Question: I need to do the following : I have a standard JPEG image as input.What I need to do is to convert it to PNG 32bit(alpha transparency) and set a transparent border of some amount of pixels.
I tried to use ImageMagic these commands:
'''
convert xxx.jpg xxx.png
convert xxx.png -channel RGBA -separate -resize 500x500 -combine xxx.png
convert xxx.png -alpha set -channel RGBA -separate -background "RGBA(0,0,0,0)" -gravity center -extent 550x550 -composite xxx1.png
'''
And that's the result after I am using this image in OpenGL program which premultiplies it on the output as there is a need for alpha blending.

The black edge is where the part of original JPEG image ends(there is also 10 pixels transparent border around the visible edge) and it means that the image resulting from the ImageMagic is probably premultiplied which is not what I want.I need it to be unremultiplied just like Photoshop exports PNG images in unpremultiplied state.This way I can get rid from the black border artifacts.
The bleeding happens if I use linear interpolation like GL_LINEAR or GL_LINEAR_MIPMAP_LINEAR.It is also stated in many sources that this bleeding is the result of linear interpolation of neighbor pixels.
Strangely.If I do such a setup in Photoshop,that's,dropping JPG into transparent canvas and then saving it to PNG24 with transparency channel then the bleeding is gone.Also,if I drop the resulting PNG from the above mentioned ImageMagic process and re-save it with Photoshop then it gets fixed as well.I can't use Photoshop as I need a command line tool like ImageMagic to create those images.I could also use something customized via C++ code,but I currently have no idea how to get rid of that black edge.
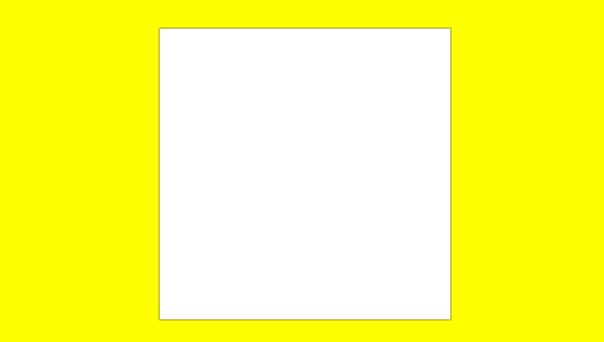
Answer: You can try to use <URL>.
A couple of notes about OpenGL. The bleeding of the edges can be only up to 1 pixel wide and is caused by repetitive texture application. You can remove it even if using 'GL_LINEAR' or 'GL_LINEAR_MIPMAP_LINEAR' mode by setting clamp mode to 'GL_CLAMP_TO_EDGE':
'''
glTexParameteri(GL_TEXTURE_2D, GL_TEXTURE_WRAP_S, GL_CLAMP_TO_EDGE);
glTexParameteri(GL_TEXTURE_2D, GL_TEXTURE_WRAP_T, GL_CLAMP_TO_EDGE);
'''
In case you are not using 'GL_TEXTURE_2D', you need to replace that with whatever you are using. The bleeding is kind of suspicious, and may be also related to the RGB color that is in the regions that have zero alpha. The correct way to set up the blending mode is:
'''
glBlendFunc(GL_SRC_ALPHA, GL_ONE_MINUS_SRC_ALPHA);
'''
This way anything that is with zero alpha does not have any influence on the pixels under it. However, the interpolation may cause bleeding of the black pixels with zero alpha to the first pixel of the image with 100% alpha, yielding a thin black border. To get rid of that, it is necessary to replicate the color of the edge of the original image to the border and set zero alpha.
To do that, define '__BLEED_EDGE' when compiling, or use the precompiled 'AddTransparentBorder_BleedEdge' version. There is also an example of an image with the edges duplicated. You can try to use those examples first and see if the black edge occurs.